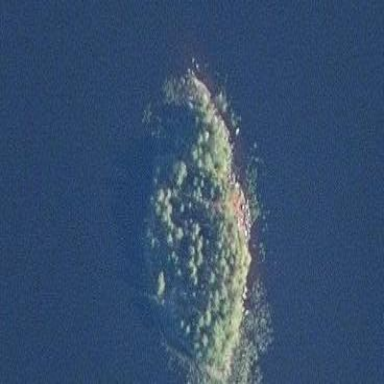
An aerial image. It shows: Island covered with woodland.